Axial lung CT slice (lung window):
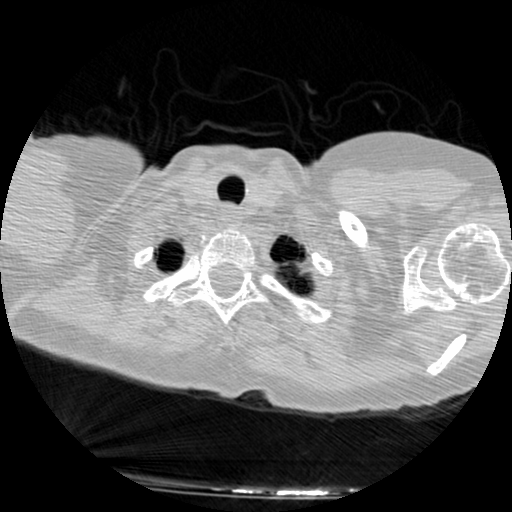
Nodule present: no